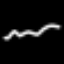
Label: squiggle